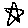
Label: star